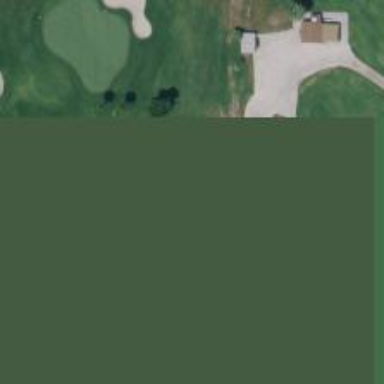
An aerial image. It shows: Path for golf carts.